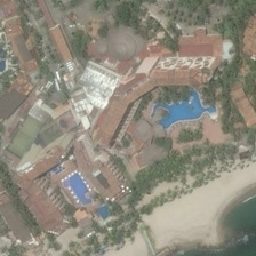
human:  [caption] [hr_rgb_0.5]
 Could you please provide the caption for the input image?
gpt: Many swimming villas and some plants are seaside resorts.

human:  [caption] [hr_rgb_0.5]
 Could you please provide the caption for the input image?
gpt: Many villas, swimming pools and some plants compose this resort near the sea.

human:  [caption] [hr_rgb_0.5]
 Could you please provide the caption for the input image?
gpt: Many villas, swimming pools and some plants make up the seaside resort.

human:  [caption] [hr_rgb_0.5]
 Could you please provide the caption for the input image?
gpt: Many villas, swimming pools, and some plants constitute this resort near the sea.

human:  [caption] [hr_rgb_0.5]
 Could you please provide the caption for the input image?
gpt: Many villages, pools and some plants form this resort near the Sea.